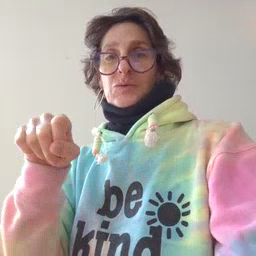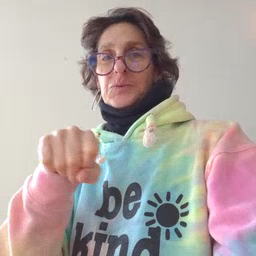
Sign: shoe